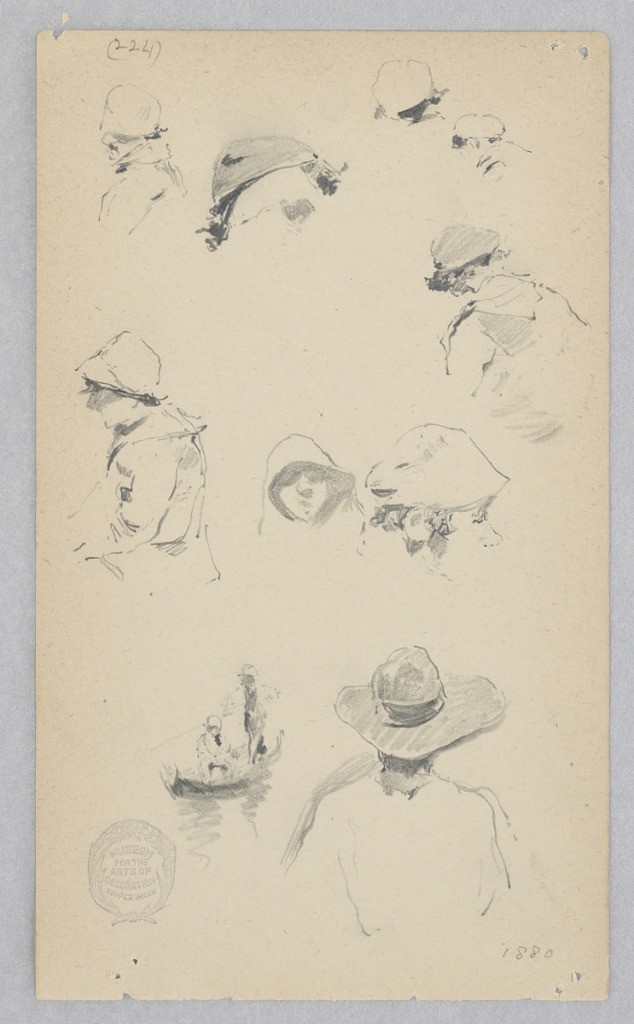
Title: Figures
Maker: Robert Frederick Blum, American, 1857–1903
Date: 1880
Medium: Graphite on wove paper
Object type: Drawing
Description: Ten partial sketches of both male and female figures.